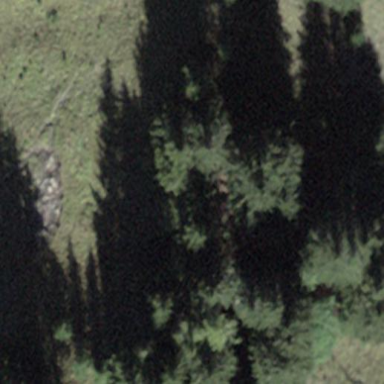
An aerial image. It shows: Forest area.